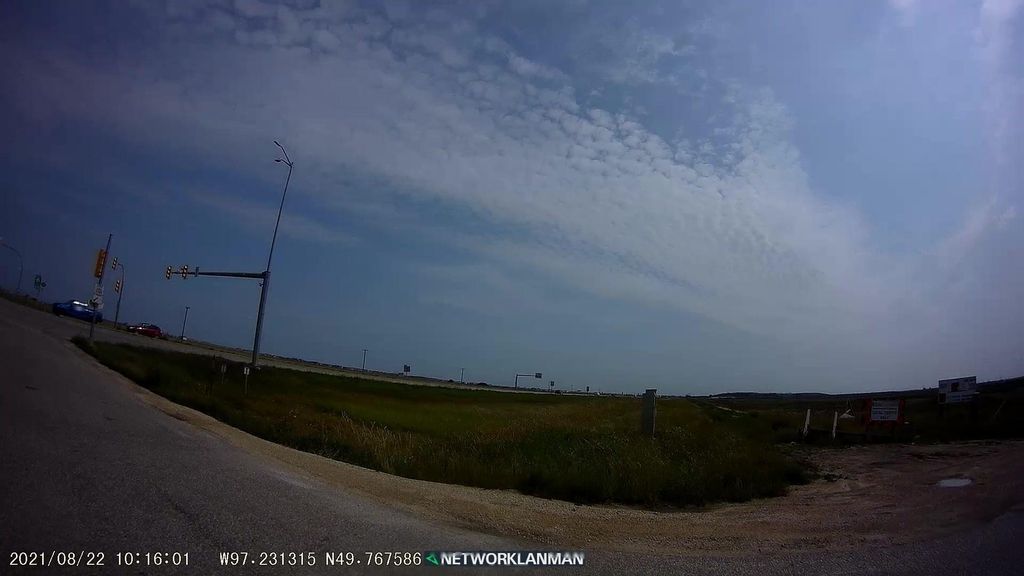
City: winnipeg